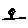
Label: tree